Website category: restaurant
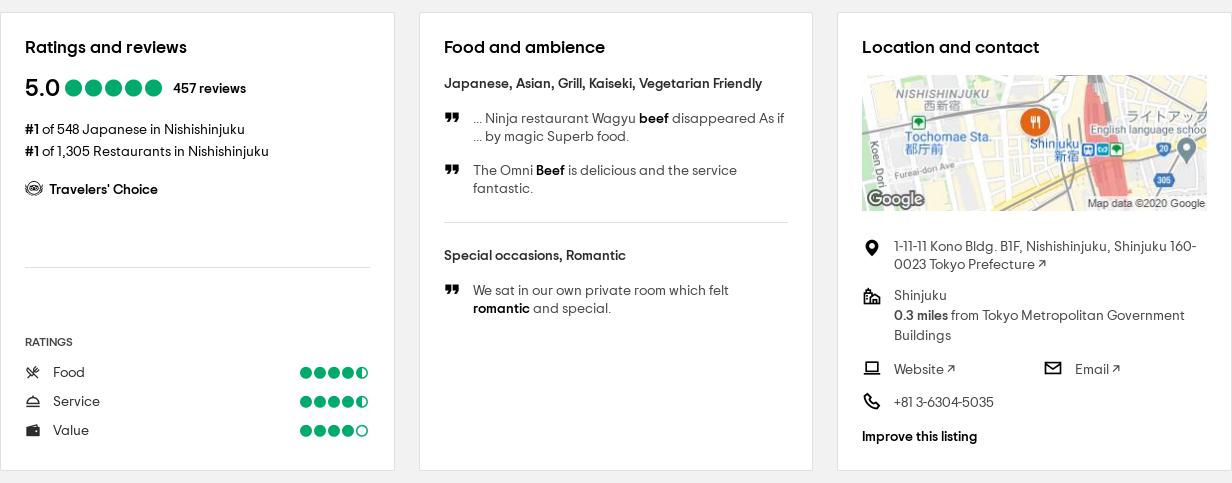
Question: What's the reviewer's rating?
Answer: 5.0

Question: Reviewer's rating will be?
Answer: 5.0

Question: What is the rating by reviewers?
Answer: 5.0

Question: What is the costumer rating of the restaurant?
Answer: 5.0

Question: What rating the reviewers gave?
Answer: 5.0

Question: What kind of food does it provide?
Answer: Japanese, Asian, Grill, Kaiseki, Vegetarian Friendly

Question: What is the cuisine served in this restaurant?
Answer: Japanese, Asian, Grill, Kaiseki, Vegetarian Friendly

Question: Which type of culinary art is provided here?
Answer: Japanese, Asian, Grill, Kaiseki, Vegetarian Friendly

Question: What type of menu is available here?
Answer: Japanese, Asian, Grill, Kaiseki, Vegetarian Friendly

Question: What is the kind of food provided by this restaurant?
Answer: Japanese, Asian, Grill, Kaiseki, Vegetarian Friendly

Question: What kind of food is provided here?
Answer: Japanese, Asian, Grill, Kaiseki, Vegetarian Friendly

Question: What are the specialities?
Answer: Japanese, Asian, Grill, Kaiseki, Vegetarian Friendly

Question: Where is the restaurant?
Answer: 1-11-11 Kono Bldg. B1F, Nishishinjuku, Shinjuku 160-0023 Tokyo Prefecture

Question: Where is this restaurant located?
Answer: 1-11-11 Kono Bldg. B1F, Nishishinjuku, Shinjuku 160-0023 Tokyo Prefecture

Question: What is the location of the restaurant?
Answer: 1-11-11 Kono Bldg. B1F, Nishishinjuku, Shinjuku 160-0023 Tokyo Prefecture

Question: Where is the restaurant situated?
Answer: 1-11-11 Kono Bldg. B1F, Nishishinjuku, Shinjuku 160-0023 Tokyo Prefecture

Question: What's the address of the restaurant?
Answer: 1-11-11 Kono Bldg. B1F, Nishishinjuku, Shinjuku 160-0023 Tokyo Prefecture

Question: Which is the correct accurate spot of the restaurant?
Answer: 1-11-11 Kono Bldg. B1F, Nishishinjuku, Shinjuku 160-0023 Tokyo Prefecture

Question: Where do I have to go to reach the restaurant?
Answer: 1-11-11 Kono Bldg. B1F, Nishishinjuku, Shinjuku 160-0023 Tokyo Prefecture

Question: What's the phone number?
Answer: +81 3-6304-5035

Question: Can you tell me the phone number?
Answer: +81 3-6304-5035

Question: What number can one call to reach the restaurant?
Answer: +81 3-6304-5035

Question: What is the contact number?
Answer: +81 3-6304-5035

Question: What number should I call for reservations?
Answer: +81 3-6304-5035

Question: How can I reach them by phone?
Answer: +81 3-6304-5035